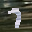
Label: 7